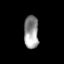
Tissue: skin
Cell type: Others
Senescence score: 0.7891
Nuclear area (px): 471
Mean DAPI intensity: 150.015